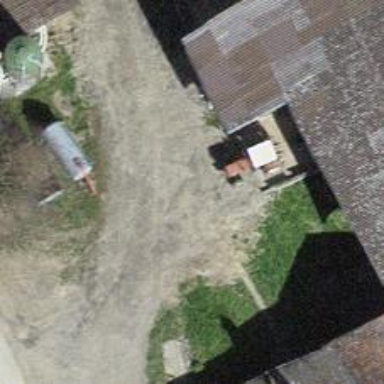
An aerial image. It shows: Farm.